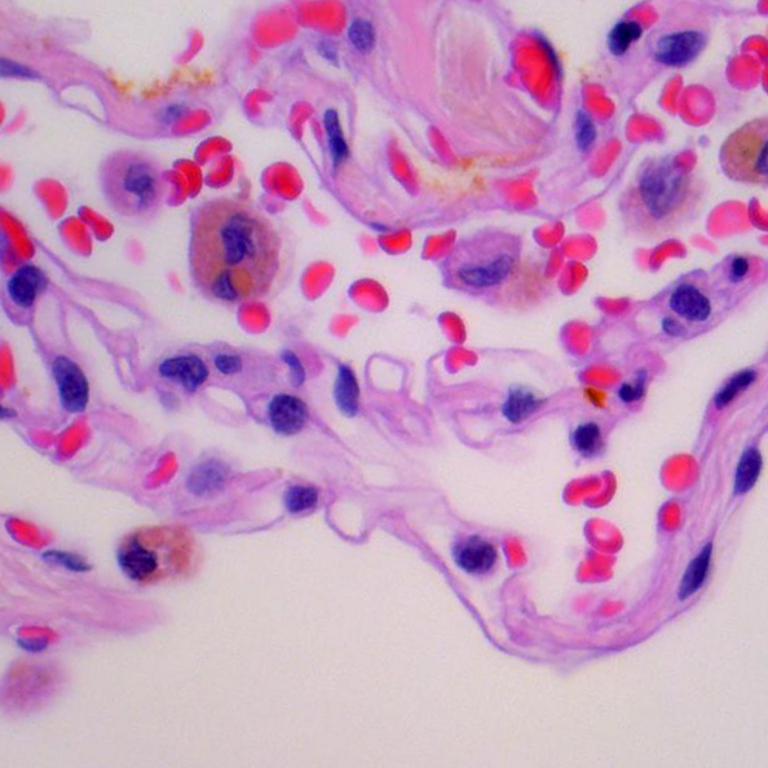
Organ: lung
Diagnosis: benign